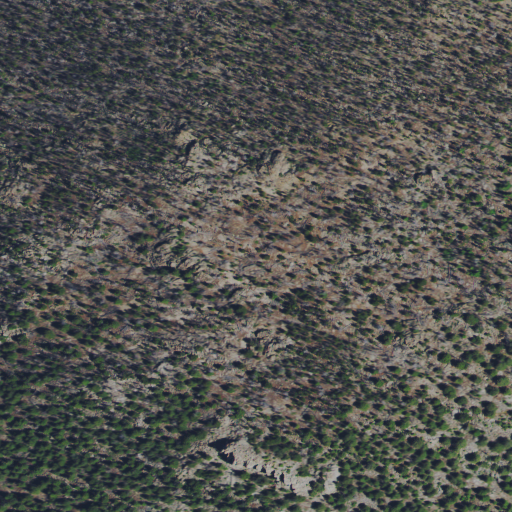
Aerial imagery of mountain in Montana named McClusky Mountain containing evergreen forest and shrub